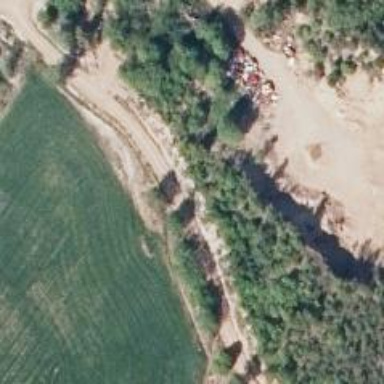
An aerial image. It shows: Quarry area.